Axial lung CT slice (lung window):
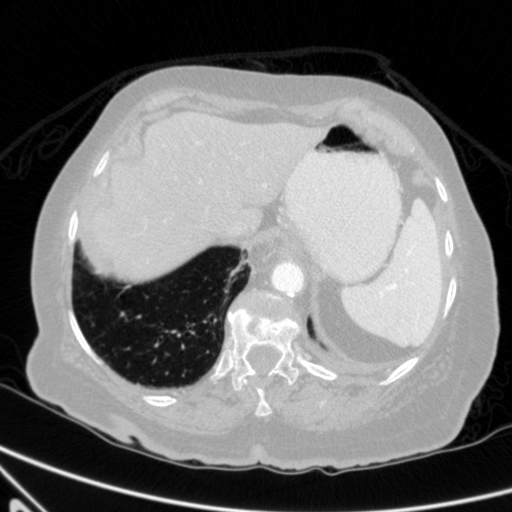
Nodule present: no